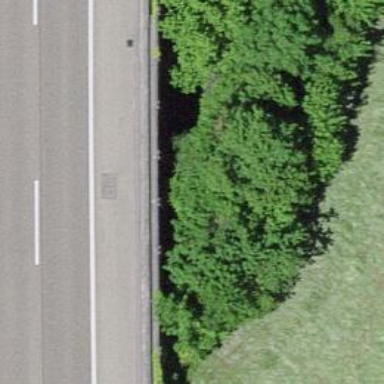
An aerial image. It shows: Culvert tunnel.